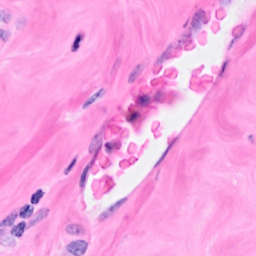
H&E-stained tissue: Breast